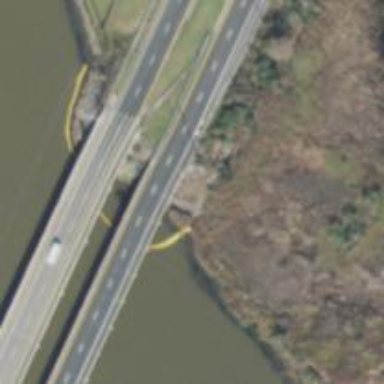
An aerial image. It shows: Primary highway bridge with asphalt surface.